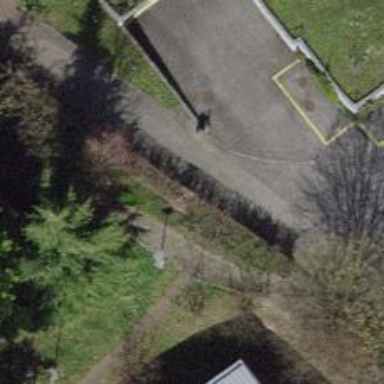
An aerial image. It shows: Driveway.